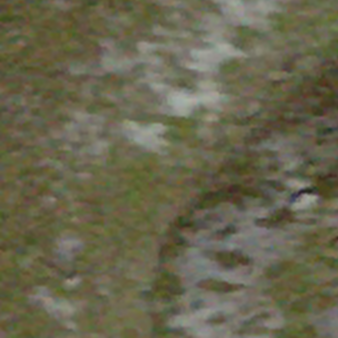
Label: other